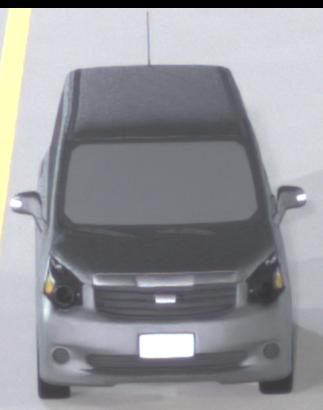
Make: Toyota
Model: Noah
Detailed model: Voxy R70G
Model produced from: 2007
Model produced until: 2013
Doors: 5
Color: gray
Road condition: dry road
Daytime: night
Contrast: high contrast